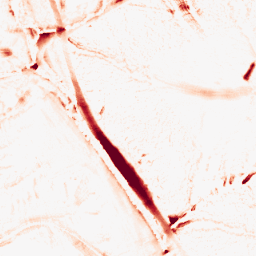
Category: morphological
Decomposition family: tophat
Decomposition parameters: size: 10
mode: white
Upsampling method: bilinear
Upsampling parameters: scale: 4
Upsampling scale: 4